Question: I have some trouble trying to get the values of the first column with EG and 0 adding up the values found at column H, EG and 0. The sum will be placed at Column O row 3.
I have tried to write out the code, to find the Name, EG and also the temp, 0. Unfortunately, the code looks for the last 0 seen at column O. If you have any idea, do share yours, will appreciate your help! THanks!

'''
Sub Macro1()
Dim LastRow1 As Long, RowG As Range, RowCheck As Long, Rowtosave As Long, LastCol1 As Long
Dim EGCheck As Long, ColEG As Range, firstEG As Long, IGCheck As Long, ColIG As Range
Dim findtemp As Range, tempRow As Long, tempRow1 As Long, lastEG As Long
Dim totalvalue As Long, valuestoadd As Long, tempCheck As Long
Dim emptycol As Long, empty1 As Range, Colempty As Long, tempcol As Long
LastRow1 = 50
LastCol1 = 50
For RowCheck = 1 To LastRow1
With Worksheets("Sheet1").Cells(RowCheck, 1)
If .Value = "Name" Then
Rowtosave = RowCheck
For EGCheck = 1 To LastCol1
With Worksheets("Sheet1").Cells(Rowtosave, EGCheck)
If .Value = "EG" Then
firstEG = EGCheck
End If
End With
Next EGCheck
For IGCheck = 1 To LastCol1
With Worksheets("Sheet1").Cells(Rowtosave, IGCheck)
If .Value = "IG" Then
lastEG = IGCheck - 1
End If
End With
Next IGCheck
End If
End With
Next RowCheck
'Look for temp
totalvalue = 0
For RowCheck = 1 To LastRow1
With Worksheets("Sheet1").Cells(RowCheck, 1)
If .Value = "temp" Then
tempRow1 = RowCheck
For tempCheck = 1 To lastEG
With Worksheets("Sheet1").Cells(tempRow1, tempCheck)
If .Value = "0" Then
tempcol = tempCheck
valuestoadd = Worksheets("Sheet1").Cells(tempRow1, tempcol).Select
totalvalue = totalvalue + valuestoadd
End If
End With
Next tempCheck
End If
End With
Next RowCheck
'Look for empty column
emptycol = 1
Do
Set empty1 = Worksheets("Sheet1").Cells(tempRow1, emptycol)
If empty1 = "" Then
emptycol = emptycol + 1
Colempty = emptycol
empty1 = totalvalue
End If
Exit Do
emptycol = emptycol + 1
Loop
End Sub
'''
What my code needs to do is as follows:
1. Check Row for "Name".
2. After finding "Name" will look for "EG" and set it to first "EG"
3. Then it will try to look for first "IG" so that we can have the last of the first"EG" (note: "EG" groups Column B-D, IG group Column E to G, 2nd EG group H-J and so on.
4. After that, look for temp.
5. Then find 0 or 100 or overall which will be within the column from for example "EG"'s category, "First EG" TO "Last of the first EG".
6. Then add 1 to Row so that we can tabulate the sum of test1.
7. Get the sum of 0 from "First EG(Column B)" and "Second EG(Column H)" and place it at an empty column say Column O. For this example, the resultant will be 2+ 0 = 2
I realized the confusion caused when i use lastEG. What i meant for lastEG was last of first EG
I hope this clear up the doubts.
- - - - - -
I hope this gets better and Tony, I have used some of your points and edited it.
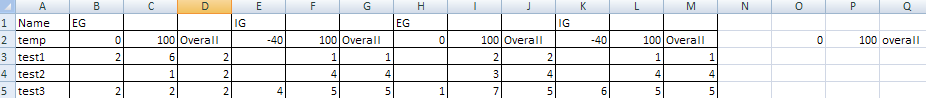
Answer: I have corrected the most obvious errors in your code but it makes little sense to me so I cannot tell if it does what you want.
'''
' Option Explicit ensures that misspelt names are
' not taken as an implicit declaration
Option Explicit
Sub Macro1()
' This is legal syntax but I find it confusing. I only have two or more
' variables in a Dim if they are closely related.
Dim LastRow1 As Long, RowG As Range, RowCheck As Long, Rowtosave As Long, LastCol1 As Long
Dim EGCheck As Long, ColEG As Range, firstEG As Long, IGCheck As Long, ColIG As Range
Dim findtemp As Range, tempRow As Long, tempRow1 As Long, lastEG As Long
Dim totalvalue As Long, valuestoadd As Long, tempCheck As Long
Dim emptycol As Long, empty1 As Range, Colempty As Long, tempcol As Long
' You can nest Withs.
' You only use one worksheet so let us declare that at the top.
With Worksheets("Sheet1")
' These statements will have to be replaced when the number of rows and
' columns exceed 50.
'LastRow1 = 50
'LastCol1 = 50
LastRow1 = .Cells.SpecialCells(xlCellTypeLastCell).Row
LastCol1 = .Cells.SpecialCells(xlCellTypeLastCell).Column
Rowtosave = 0 ' Initialise in case not found
For RowCheck = 1 To LastRow1
' I use: With .Cells(R, C)
' .Value = 5
' .NumberFormat = "0.00"
' .Font.Bold = True
' End With
' because I want to refer to .Cells(R, C) in several ways.
' I do not see the benefit of:
' With .Cells(R, C)
' .Value = 5
' End With
If .Cells(RowCheck, 1).Value = "Name" Then
Rowtosave = RowCheck
firstEG = 0 ' Initialise so you can test for
lastEG = 0 ' EG and IG not being found.
For EGCheck = 1 To LastCol1
If .Cells(Rowtosave, EGCheck).Value = "EG" Then
firstEG = EGCheck
' Without the Exit For, the search will continue and
' firstEG will identify the last EG not the first.
Exit For
End If
Next EGCheck
For IGCheck = 1 To LastCol1
If .Cells(Rowtosave, IGCheck).Value = "IG" Then
' I find the name lastEG confusing
lastEG = IGCheck - 1
End If
Next IGCheck
' If you really want the last IG on the row
' better to search backwards.
For IGCheck = LastCol1 To 1 Step -1
If .Cells(Rowtosave, IGCheck).Value = "IG" Then
lastEG = IGCheck - 1
Exit For
End If
Next IGCheck
End If
' I assume there is only one row with Name in column A
' so there is no point in searching further.
Exit For
Next RowCheck
If Rowtosave = 0 Then
Call MsgBox("Name row not found", vbOKOnly)
Exit Sub
End If
If lastEG = 0 Then
Call MsgBox("EG not found on Name row", vbOKOnly)
Exit Sub
End If
'Look for temp
totalvalue = 0
tempRow1 = 0 ' Initialise in case not found
tempcol = 0
For RowCheck = 1 To LastRow1
If .Cells(RowCheck, 1).Value = "temp" Then
For tempCheck = 1 To lastEG
tempRow1 = RowCheck
' I assume .Cells(tempRow1, tempCheck).Value is numeric.
' If so "0" has to be converted to numeric for every test.
' Better: If .Cells(tempRow1, tempCheck).Value = 0 Then
' I might use "With .Cells(tempRow1, tempCheck)" because you
' test its value then use the value. However, this code
' makes no sense to me.
If .Cells(tempRow1, tempCheck).Value = "0" Then
' Why are you saving tempcol?
tempcol = tempCheck
' Why are you selecting valuestoadd?
' You have not activated the sheet. You cannot select a
' a cell except within the active worksheet.
'valuestoadd = .Cells(tempRow1, tempcol).Select
' Why are you totalling all the cells with a value of zero.
totalvalue = totalvalue + .Cells(tempRow1, tempcol).Value
End If
Next tempCheck
' I assume there is only one temp row
Exit For
End If
Next RowCheck
' This loop appears to be searching for a empty cell
' in which to place totalvalue.
'Look for empty column
emptycol = 1
Do
' Why are you selecting the cell?
Set empty1 = .Cells(tempRow1, emptycol)
If empty1 = "" Then
' Why are you place the value in the cell after the empty one?
emptycol = emptycol + 1
' How will you use Colempty?
Colempty = emptycol
' You cannot set a range to a numeric.
'empty1 = totalvalue
' "empty1.Value = totalvalue" would be OK
.Cells(tempRow1, emptycol).Value = totalvalue
' I have moved the Exit Do to inside the If.
' Before "emptycol = emptycol + 1" could not be reached
Exit Do
End If
emptycol = emptycol + 1
Loop
End With
End Sub
'''
I started answering your questions but I am unable to reconcile all the information you have given. The code, the explanation and the questions are not consistent. The following is my attempt to create a consistent description.
- - - - - -
I doubt this explanation is completely correct. You should copy this explanation to your question and correct it so that Tim or I or someone else can understand what you really want.
Your question about the Name row not being row 1 suggests that you are concerned that as you develop the worksheet, the Name row may move down. You need to decide what about the worksheet is fixed and what may change. For example, must the Test1 row be immediately under the Temp row?
What are the rows with "test2" and "test3" in column A. Are they related to the Test1 row?
You have removed my 'Option Explicit' so you have undeclared variables.
Add:
'''
Dim totalvalue1 As Long
Dim totalvalue2 As Long
'''
'''
.Cells(LastRow1, 1).Select
'''
You can only select a cell within the active worksheet. We are accessing worksheet Sheet1 using 'With' so it does not have to be active.
There is no need to select this cell so delete this statement.
'''
End If
' I assume there is only one row with Name in column A
' so there is no point in searching further.
Exit For
Next RowCheck
'''
As explained in my comment, this block must be replaced with:
'''
Exit For
End If
Next RowCheck
'''
'''
For IGCheck = 1 To LastCol1
If .Cells(Rowtosave, IGCheck).Value = "IG" Then
lastEG = IGCheck - 1
Exit For
ElseIf .Cells(Rowtosave, IGCheck).Value = "EG" Then
lastEG = IGCheck - 1
'Exit For
ElseIf .Cells(Rowtosave, IGCheck).Value = "CG" Then
lastEG = IGCheck - 1
'Exit For
End If
Next IGCheck
'''
I guess from this code and you explanations that you are searching the Name row for a range of columns which start with a cell containing "EG" and end one column before:
- - -
I also guess that you have commented out the 'Exit For' statements because this code does not work.
Your problem is 'For IGCheck = 1 To LastCol1'. You are starting the search at column 1 so you find the first "EG" again.
Replace this block of code with:
'''
If firstEG = 0 Then
Call MsgBox("EG not found on Name row", vbOKOnly)
Exit Sub
End If
For IGCheck = firstEG + 1 To LastCol1
If .Cells(Rowtosave, IGCheck).Value = "IG" Or _
.Cells(Rowtosave, IGCheck).Value = "EG" Or _
.Cells(Rowtosave, IGCheck).Value = "CG" Then
lastEG = IGCheck - 1
Exit For
End If
Next IGCheck
'''
'''
If lastEG = 0 Then
Call MsgBox("EG not found on Name row", vbOKOnly)
Exit Sub
End If
'''
The code discussed under the previous issue reveals that an EG range can be ended by the next EG. This suggests that the final EG range could be ended by the end of the used range.
Replace this block of code with:
'''
If lastEG = 0 Then
lastEG = LastCol1 - 1
End If
'''
'''
For n = 1 To LastRow1
:
Next
'''
The whole of the second block of code is surrounded by this 'For Loop'. With your example data, this is the equivalent of 'For n = 1 to 5'. Within this block of code, you look for the row (RowCheck=3) with column A containing the value "temp". You then access data from row RowCheck+n. That is, you acess rows 4 to 8. Is this really what you want to do?
'''
For tempCheck = 1 To lastEG
'''
I think this should be:
'''
For tempCheck = firstEG To lastEG
'''
The second block of code is a muddle. I can see what the code does but I do not undertand why so it is difficult for me to comment. But I will try.
The loop looking for the Temp row needs to be on the outside so something like:
'''
For RowCheck = 1 To LastRow1
If .Cells(RowCheck, 1).Value = "temp" Then
' Set up new headers on Name row
' Process all the test rows
Exit For
End If
Next
'''
The code places an "EG" on the row above the Temp row. This assumes the row above the Temp row is the Name row. Either:
- -
Whichever, you only need to do it once.
You should not attempt to process the rows with "testN" in column A with 'For n = 1 To LastRow1'. Choices include:
- '- 2''For n = 1 To LastRow1''For n = 1 To LastRow1 - tempRow1'- 'For n = 1 To LastRow1''Next'